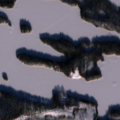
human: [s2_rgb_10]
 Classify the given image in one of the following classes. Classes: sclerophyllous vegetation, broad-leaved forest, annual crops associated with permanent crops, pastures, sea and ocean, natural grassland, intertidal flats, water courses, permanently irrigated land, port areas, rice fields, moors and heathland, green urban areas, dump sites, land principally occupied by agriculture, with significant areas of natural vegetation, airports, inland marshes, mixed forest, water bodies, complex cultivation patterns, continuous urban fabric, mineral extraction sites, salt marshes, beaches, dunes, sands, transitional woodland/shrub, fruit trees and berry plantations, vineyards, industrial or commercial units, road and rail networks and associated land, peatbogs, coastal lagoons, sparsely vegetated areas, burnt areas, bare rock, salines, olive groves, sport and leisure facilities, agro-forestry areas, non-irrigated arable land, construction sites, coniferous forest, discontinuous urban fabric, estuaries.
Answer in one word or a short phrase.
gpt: coniferous forest, water bodies